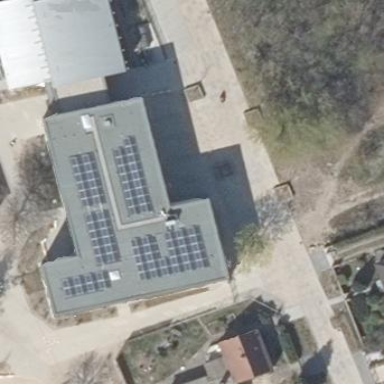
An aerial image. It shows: School building.